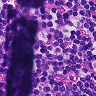
Metastatic tissue present: no